Field crop: maize
Growth stage: 2
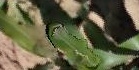
Species: maize